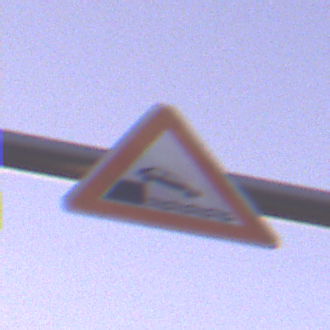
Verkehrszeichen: Ufer
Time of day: Dawn
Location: Outdoor (RoadRail)
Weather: Clear
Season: NotSpecified
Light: Natural